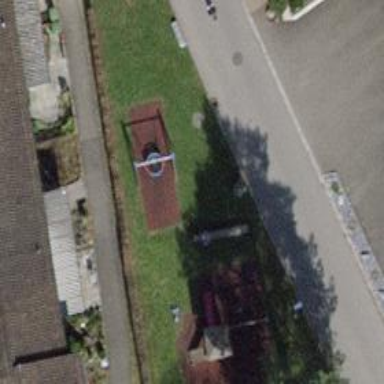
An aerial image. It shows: Playground with swings.